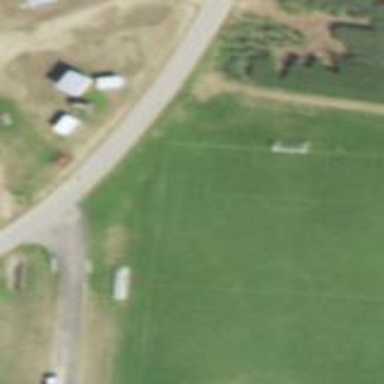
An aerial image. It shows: Soccer pitch designated for leisure and sports activities.